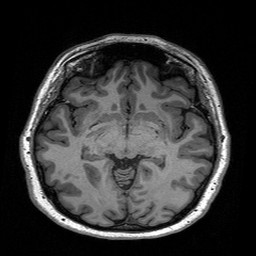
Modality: T1w
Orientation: coronal
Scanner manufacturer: siemens
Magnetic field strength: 3 T